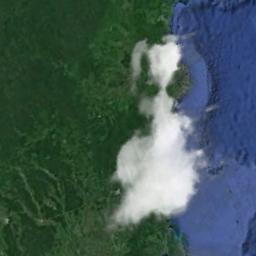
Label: cloud